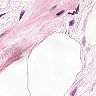
Metastatic tissue present: no